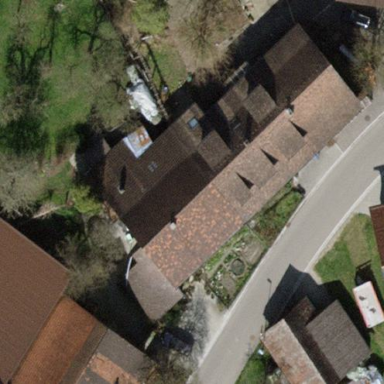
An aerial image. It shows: Semi-detached house with gabled roof.